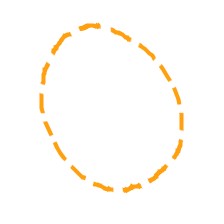
Shape: circle